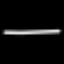
Label: line